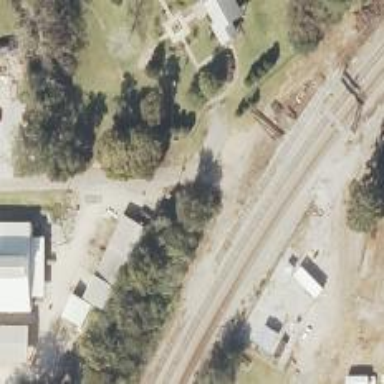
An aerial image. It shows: Railway siding with rails.